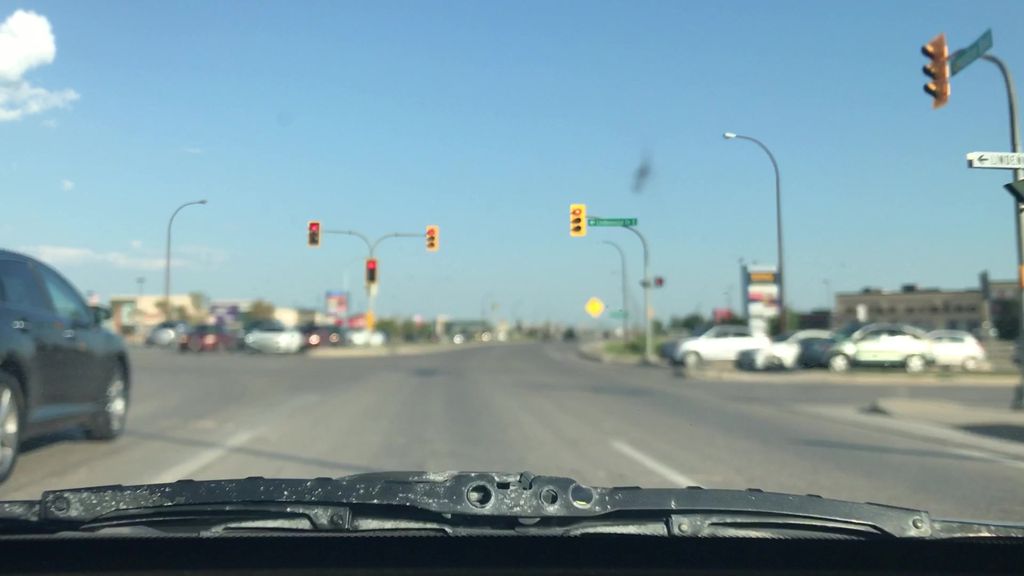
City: winnipeg